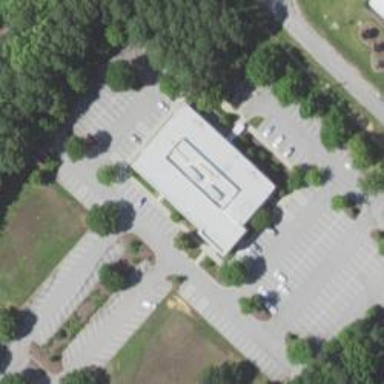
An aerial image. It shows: Healthcare clinic.